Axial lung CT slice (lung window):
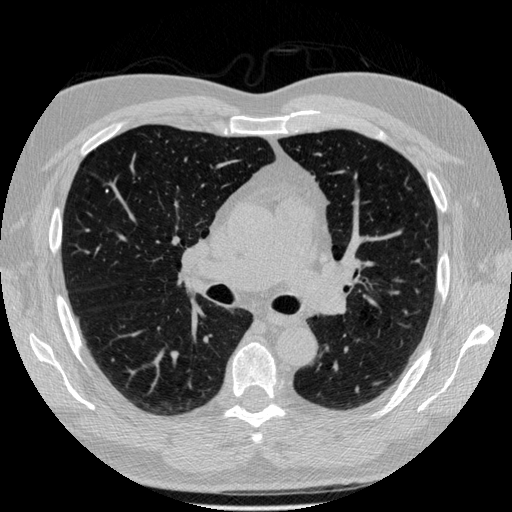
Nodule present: no